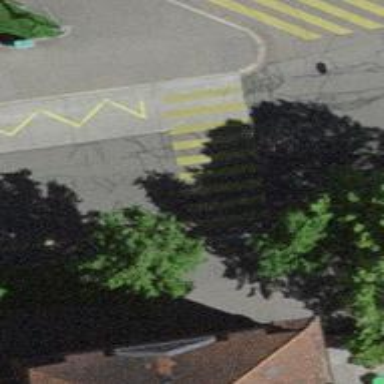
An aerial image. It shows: Marked zebra crossing on the road.